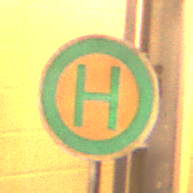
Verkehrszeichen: Haltestelle
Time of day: Night
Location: Outdoor (Urban)
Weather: Clear
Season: NotSpecified
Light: Artificial